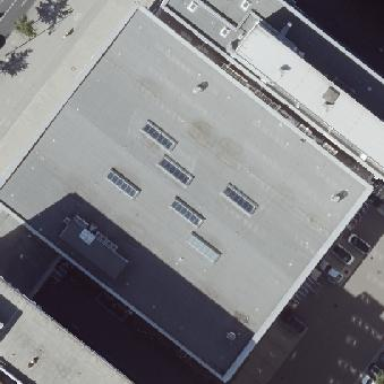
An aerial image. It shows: Office building with flat roof.